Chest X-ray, AP view. Patient: 49 years old, sex M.
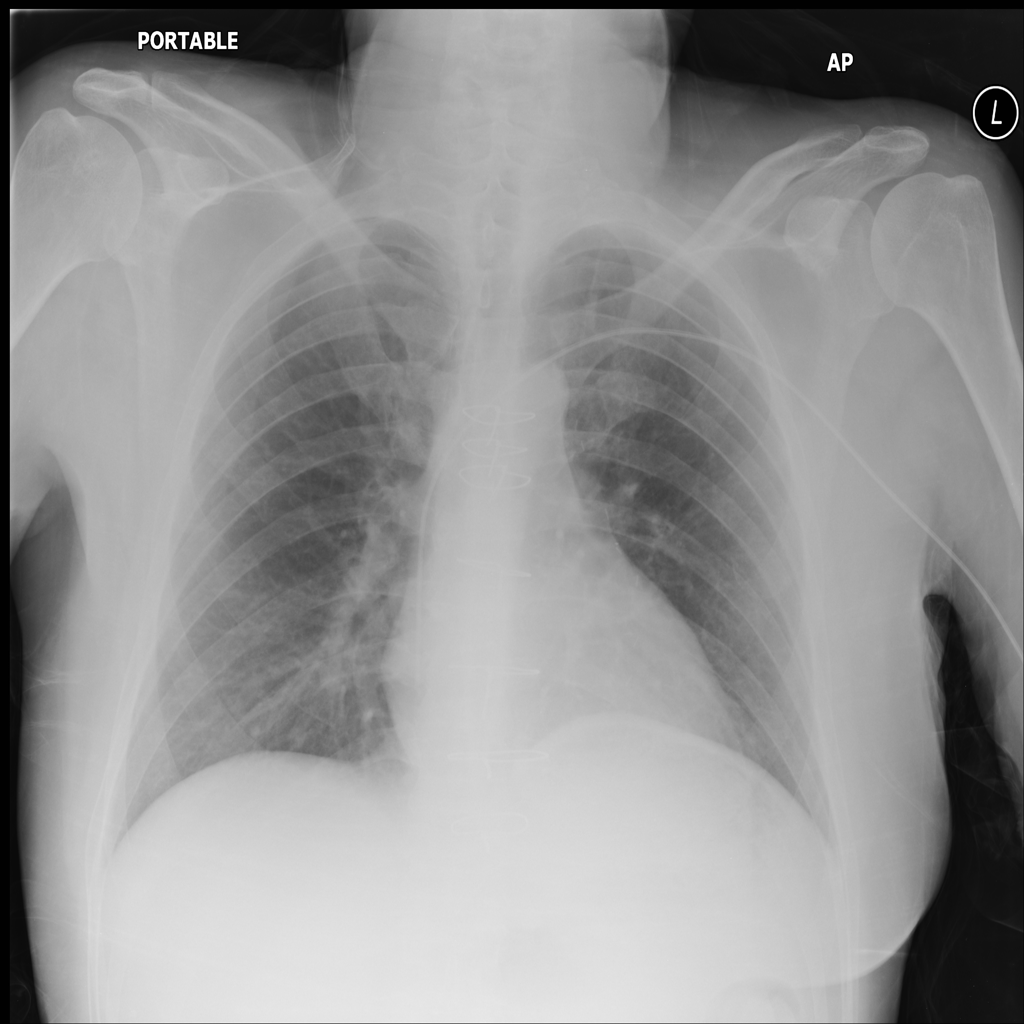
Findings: No Finding